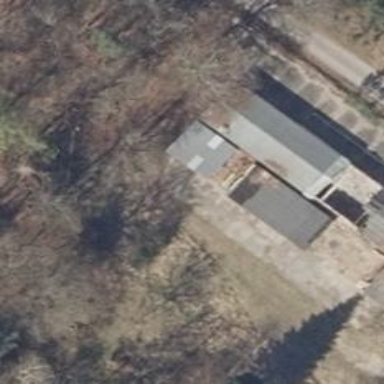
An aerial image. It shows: Garage.